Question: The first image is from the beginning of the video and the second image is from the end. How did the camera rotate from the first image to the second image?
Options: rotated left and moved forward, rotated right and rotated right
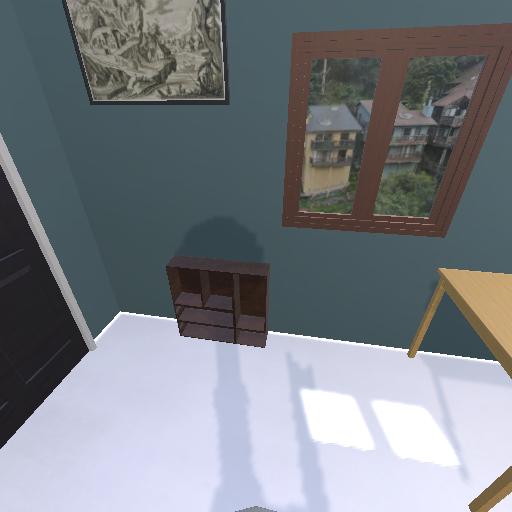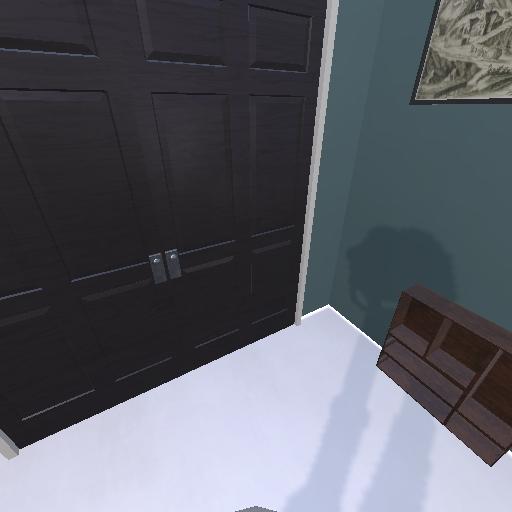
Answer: rotated left and moved forward